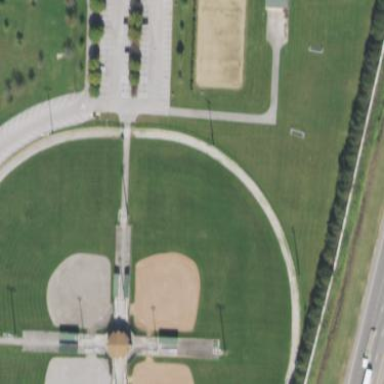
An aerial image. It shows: Softball pitch with grass surface for leisure land.